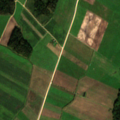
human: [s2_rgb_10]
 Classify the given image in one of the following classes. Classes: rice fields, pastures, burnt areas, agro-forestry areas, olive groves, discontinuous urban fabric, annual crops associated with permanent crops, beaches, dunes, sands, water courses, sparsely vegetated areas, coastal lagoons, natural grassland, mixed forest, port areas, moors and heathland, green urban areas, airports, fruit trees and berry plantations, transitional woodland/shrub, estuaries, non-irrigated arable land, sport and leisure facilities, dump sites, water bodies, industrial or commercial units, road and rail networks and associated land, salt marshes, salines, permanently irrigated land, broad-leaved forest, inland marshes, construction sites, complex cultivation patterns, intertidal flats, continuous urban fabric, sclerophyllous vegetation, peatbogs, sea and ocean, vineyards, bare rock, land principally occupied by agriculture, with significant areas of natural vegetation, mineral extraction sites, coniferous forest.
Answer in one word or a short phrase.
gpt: non-irrigated arable land, pastures, complex cultivation patterns, coniferous forest, mixed forest